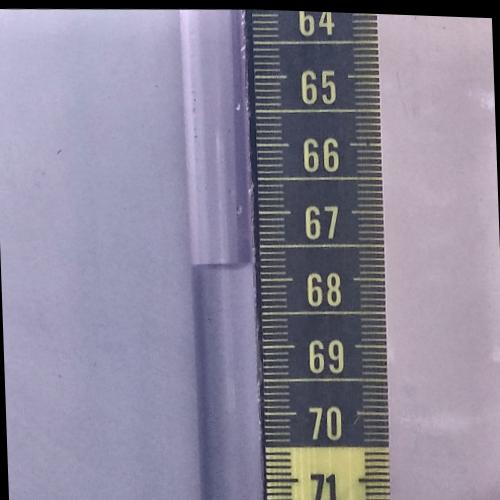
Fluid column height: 67.8 cm